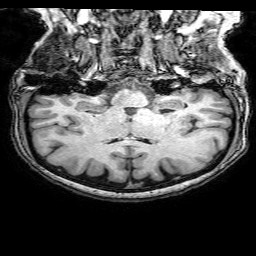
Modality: T1w
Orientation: sagittal
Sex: female
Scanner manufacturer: philips
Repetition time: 0.008108 s
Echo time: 0.00371 s